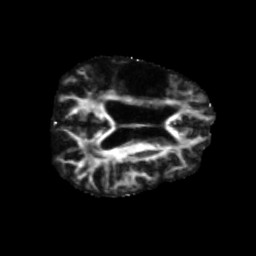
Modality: FA
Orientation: axial
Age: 58
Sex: male
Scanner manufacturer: siemens
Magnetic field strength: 3 T
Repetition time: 5.47 s
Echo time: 0.0854 s